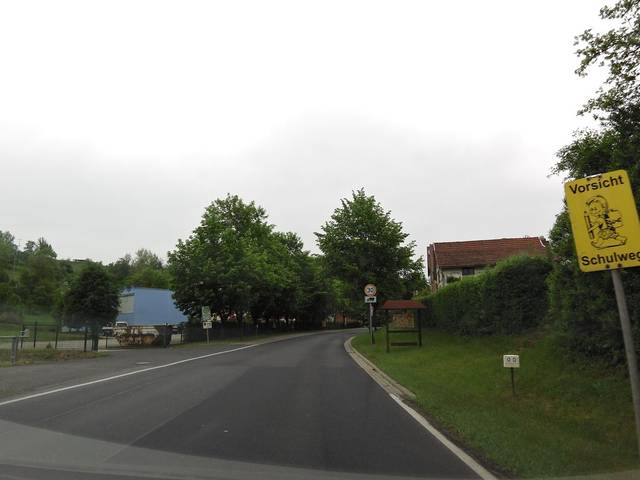
Region: Germany
Coordinates: 51.11, 10.333